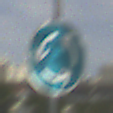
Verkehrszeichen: Kreisverkehr
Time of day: MorningAfternoon
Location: Outdoor (Suburban)
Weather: PartlyCloudy
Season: NotSpecified
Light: Natural